Question: I am new with OpenGL and I'm trying to learn it by writing my own simple engine. I have implemented texture mapping, world, view and perspective matrices so far. However I have noticed a strange behaviour of rotations. I have a mesh class which has a rotation attributes (around x, y and z axes). When I change these attributes, the object's rotation matrix is recomputed and later it is applied in the vertex shader to transform the vertices. When I rotate the mesh this way between 0 - 90 and 270 - 360 degrees, everything looks fine, but if the rotation is in the 90 - 270 degrees, the triangles that are further away from the camera start to get bigger, instead of getting smaller, than the ones that are closer. The triangles that are closer, however, are drawn in front of the triangles that are further away, so the z coordination should be fine. When the rotation continues, everything gets seamlessly back to OK as soon as 270 degrees are reached. Also, when I apply the rotation matrix with a function in my code (not in the shader), everything works fine, the problem only occurs when I apply the rotation matrix in the shader.
I provide a picture and a video:

<URL>
My vertex shader is:
'''
#version 330
layout (location = 0) in vec3 position;
layout (location = 1) in vec2 texture_coordination;
layout (location = 2) in vec3 normal;
uniform mat4 perspective_matrix;
uniform mat4 world_matrix;
uniform mat4 view_matrix;
out vec2 uv_coordination;
void main()
{
gl_Position = perspective_matrix * view_matrix * world_matrix * vec4(position, 1.0);
uv_coordination = texture_coordination;
}
'''
I make my matrices like this:
'''
void make_rotation_matrix(float degrees_x, float degrees_y, float degrees_z, float matrix[4][4])
{
degrees_x *= PI_DIVIDED_180; // convert to radians
degrees_y *= PI_DIVIDED_180;
degrees_z *= PI_DIVIDED_180;
float sin_x = sin(degrees_x);
float cos_x = cos(degrees_x);
float sin_y = sin(degrees_y);
float cos_y = cos(degrees_y);
float sin_z = sin(degrees_z);
float cos_z = cos(degrees_z);
matrix[0][0] = cos_z * cos_y;
matrix[1][0] = cos_z * sin_y * sin_x - sin_z * cos_x;
matrix[2][0] = cos_z * sin_y * cos_x + sin_z * sin_x;
matrix[3][0] = 0;
matrix[0][1] = sin_z * cos_y;
matrix[1][1] = sin_z * sin_y * sin_x + cos_z * cos_x;
matrix[2][1] = sin_z * sin_y * cos_x - cos_z * sin_x;
matrix[3][1] = 0;
matrix[0][2] = -1 * sin_y;
matrix[1][2] = cos_y * sin_x;
matrix[2][2] = cos_y * cos_y;
matrix[3][2] = 0;
matrix[0][3] = 0;
matrix[1][3] = 0;
matrix[2][3] = 0;
matrix[3][3] = 1;
}
void make_perspective_matrix(float fov_degrees, float near_plane, float far_plane, float matrix[4][4])
{
float aspect_ratio = global_window_width / ((float) global_window_height);
float range = near_plane - far_plane;
float tan_half_fov = tanf(fov_degrees / 2.0 * PI_DIVIDED_180);
matrix[0][0] = 1.0f / (tan_half_fov * aspect_ratio) ; matrix[1][0] = 0.0f; matrix[2][0] = 0.0f; matrix[3][0] = 0.0f;
matrix[0][1] = 0.0f; matrix[1][1] = 1.0f / tan_half_fov; matrix[2][1] = 0.0f; matrix[3][1] = 0.0f;
matrix[0][2] = 0.0f; matrix[1][2] = 0.0f; matrix[2][2] = (-1 * near_plane - far_plane) / (float) range; matrix[3][2] = 1.0;
matrix[0][3] = 0.0f; matrix[1][3] = 0.0f; matrix[2][3] = 2.0f * far_plane * near_plane / (float) range; matrix[3][3] = 0.0f;
}
void multiply_matrices(float matrix_a[4][4], float matrix_b[4][4], float matrix_result[4][4])
{
unsigned int i,j;
for (j = 0; j < 4; j++)
for (i = 0; i < 4; i++)
matrix_result[i][j] =
matrix_b[0][j] * matrix_a[i][0] +
matrix_b[1][j] * matrix_a[i][1] +
matrix_b[2][j] * matrix_a[i][2] +
matrix_b[3][j] * matrix_a[i][3];
}
void mesh_3d::update_transformation_matrix()
{
float helper_matrix[4][4];
multiply_matrices(this->translation_matrix,this->rotation_matrix,helper_matrix);
multiply_matrices(helper_matrix,this->scale_matrix,this->transformation_matrix);
}
'''
And I draw the mesh like this:
'''
void mesh_3d::draw()
{
glUniformMatrix4fv(world_matrix_location,1,GL_TRUE,(const GLfloat *)this->transformation_matrix); // load this model's transformation matrix
glEnableVertexAttribArray(0);
glEnableVertexAttribArray(1);
glEnableVertexAttribArray(2);
if (this->texture != NULL)
{
glActiveTexture(GL_TEXTURE0); // set the active texture unit to 0
glBindTexture(GL_TEXTURE_2D,this->texture->get_texture_object());
}
glBindBuffer(GL_ARRAY_BUFFER,this->vbo);
glVertexAttribPointer(0,3,GL_FLOAT,GL_FALSE,sizeof(vertex_3d),0); // position
glVertexAttribPointer(1,2,GL_FLOAT,GL_FALSE,sizeof(vertex_3d),(const GLvoid*) 12); // texture coordination
glVertexAttribPointer(2,3,GL_FLOAT,GL_FALSE,sizeof(vertex_3d),(const GLvoid*) 20); // normal
glBindBuffer(GL_ELEMENT_ARRAY_BUFFER,this->ibo);
glDrawElements(GL_TRIANGLES,this->triangles.size() * 3,GL_UNSIGNED_INT,0);
glDisableVertexAttribArray(0);
glDisableVertexAttribArray(1);
glDisableVertexAttribArray(2);
}
'''
The mesh has it's cale and translation matrix set to identity by default of course.
I've been stuck with this for a few days now and I don't know how to move on, I'd be glad if someone could at least point out what might be wrong.
I have printed out the matrix values for 0 and 122 degrees:
0 degrees:
model (world):
'''
1 0 0 0
0 1 0 0
0 0 1 0
0 0 3 1
'''
view:
'''
1 0 0 0
0 1 0 0
0 0 1 0
0 0 0 1
'''
projection (perspective):
'''
0.75 0 0 0
0 1 0 0
0 0 1.06186 1
0 0 -0.618557 0
'''
122 degrees:
model (world):
'''
-0.529919 0 -0.848048 0
0 1 0 0
0.848048 0 0.280814 0
0 0 3 1
'''
view: same as before
projection (perspective): same as before
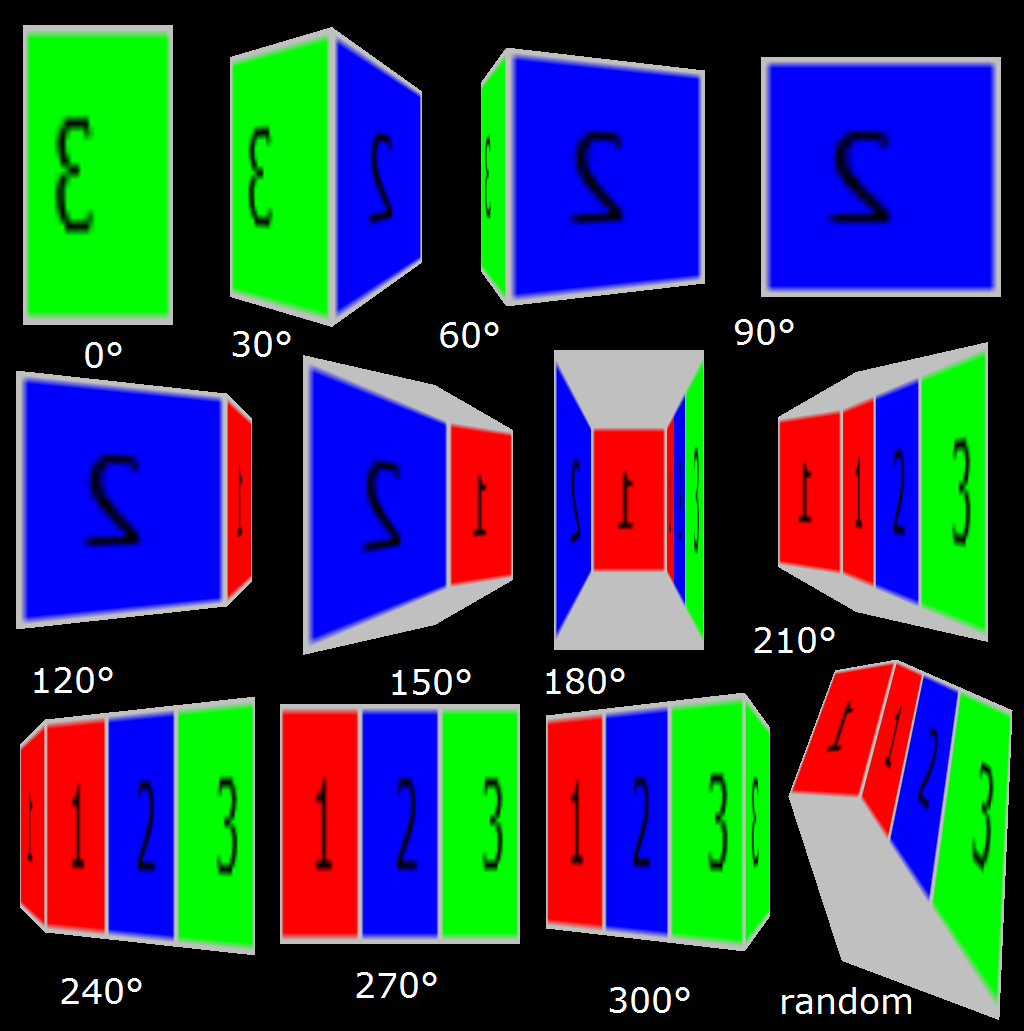
Answer: Some of your matrix calculations don't match what I get when I try to replicate them. With your notation, I get the following for the rotation matrix:
'''
matrix[0][0] = cos_z * cos_y;
matrix[1][0] = cos_z * sin_y * sin_x + sin_z * cos_x;
matrix[2][0] = -cos_z * sin_y * cos_x + sin_z * sin_x;
matrix[3][0] = 0.0f;
matrix[0][1] = -sin_z * cos_y;
matrix[1][1] = -sin_z * sin_y * sin_x + cos_z * cos_x;
matrix[2][1] = sin_z * sin_y * cos_x + cos_z * sin_x;
matrix[3][1] = 0.0f;
matrix[0][2] = sin_y;
matrix[1][2] = -cos_y * sin_x;
matrix[2][2] = cos_y * cos_x;
matrix[3][2] = 0.0f;
'''
If you compare to your result, it's mostly just sign differences. Looks like you used left-handed rotations, while I used right-handed, which changes the sign of all 'sin_[xyz]' values. 'matrix[2][2]' is very different, though, looks like you have a typo there.
Your projection matrix also looks non-standard. In the OpenGL projection matrices that are normally used (e.g. matching the Red Book), these matrix elements are different:
'''
matrix[2][2] = (near_plane + far_plane) / range;
matrix[3][2] = -1.0f;
'''